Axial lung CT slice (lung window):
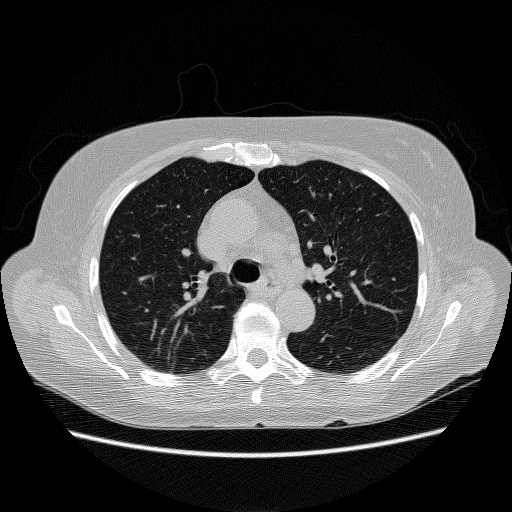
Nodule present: no